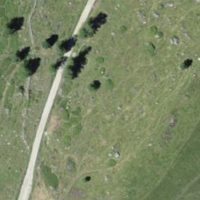
EUNIS habitat code: 26
Species observed at this site:
Euphorbia cyparissias